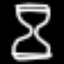
Label: hourglass